Question: I need some help with a 'TreeView' with checkboxes because after hiding the checkbox for the parent nodes and leaving them only for the child nodes they appear cut through.
The treeview looks like this:

The code I am using to hide the checkbox for the parent nodes is this:
'''
private const int TVIF_STATE = 0x8;
private const int TVIS_STATEIMAGEMASK = 0xF000;
private const int TV_FIRST = 0x1100;
private const int TVM_SETITEM = TV_FIRST + 63;
[StructLayout(LayoutKind.Sequential, Pack = 8, CharSet = CharSet.Auto)]
private struct TVITEM
{
public int mask;
public IntPtr hItem;
public int state;
public int stateMask;
[MarshalAs(UnmanagedType.LPTStr)]
public string lpszText;
public int cchTextMax;
public int iImage;
public int iSelectedImage;
public int cChildren;
public IntPtr lParam;
}
[DllImport("user32.dll", CharSet = CharSet.Auto)]
private static extern IntPtr SendMessage(IntPtr hWnd, int Msg, IntPtr wParam, ref TVITEM lParam);
/// <summary>
/// Hides the checkbox for the specified node on a TreeView control.
/// </summary>
private void HideCheckBox(TreeView tvw, TreeNode node)
{
TVITEM tvi = new TVITEM();
tvi.hItem = node.Handle;
tvi.mask = TVIF_STATE;
tvi.stateMask = TVIS_STATEIMAGEMASK;
tvi.state = 0;
SendMessage(tvw.Handle, TVM_SETITEM, IntPtr.Zero, ref tvi);
}
void sharedFolders_DrawNode(object sender, DrawTreeNodeEventArgs e)
{
if (e.Node.Level == 1 || e.Node.Level == 0)
HideCheckBox(sharedFolders, e.Node);
e.DrawDefault = true;
}
'''
Can anyone help me display the full checkbox?
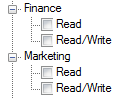
Answer: Try changing your 'TreeView' 'DrawMode' to :
'''
sharedFolders.DrawMode = TreeViewDrawMode.OwnerDrawAll;
'''